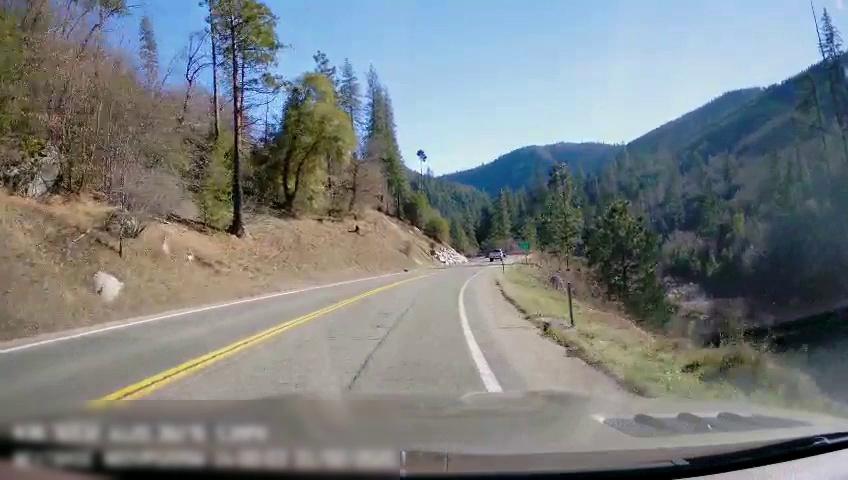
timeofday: Day
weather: Sunny
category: Drivable Space
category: Drivable Space
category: Vehicles | Truck
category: Lanes | Opposite Lane
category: Lanes | Current Lane
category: Lanes | Opposite Lane
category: Lanes | Current Lane
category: Traffic | Signs